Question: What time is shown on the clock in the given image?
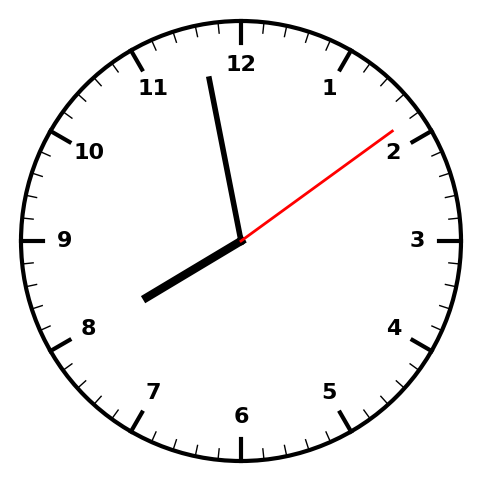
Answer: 07:58:09